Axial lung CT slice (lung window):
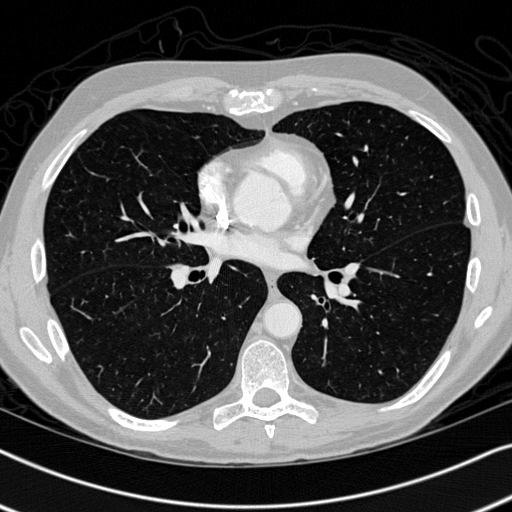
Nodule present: no